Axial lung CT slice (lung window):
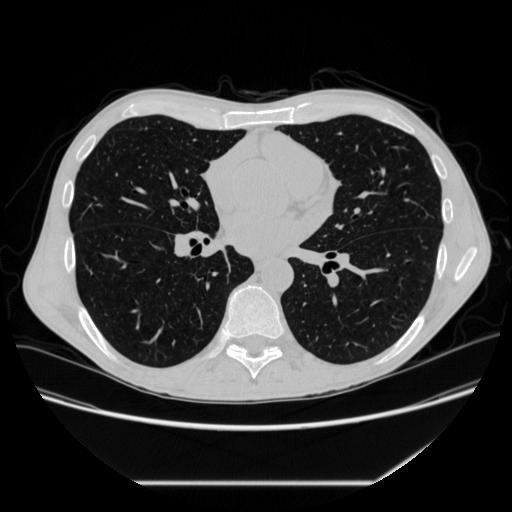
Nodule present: no